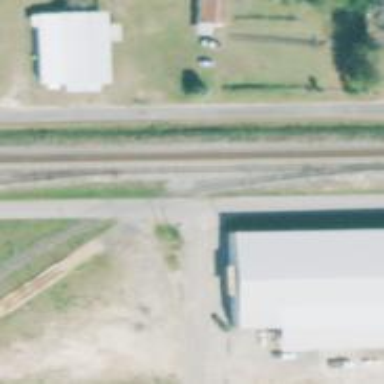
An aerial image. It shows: Level crossing along the railway.